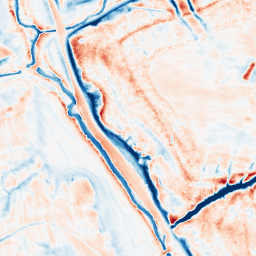
Category: classical
Decomposition family: gaussian
Decomposition parameters: sigma: 5
Upsampling method: bspline
Upsampling parameters: scale: 4
Upsampling scale: 4